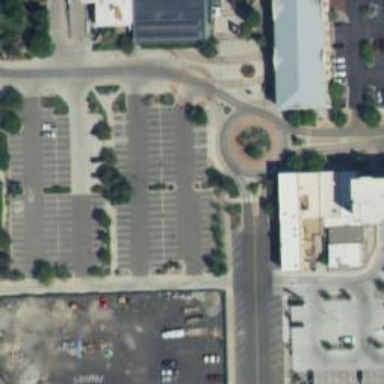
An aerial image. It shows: Parking space.